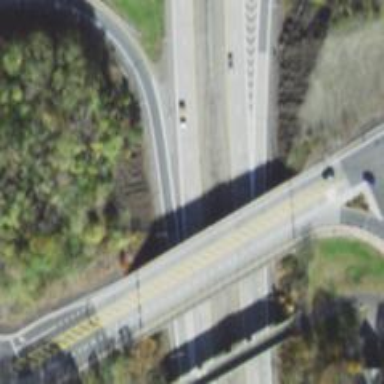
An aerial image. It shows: Primary link highway.